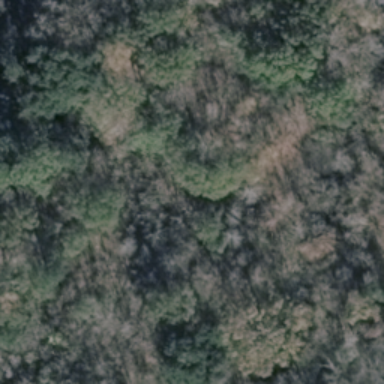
This is a forest with lots of green plants in the shadow .